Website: lowes
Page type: customer-info-address
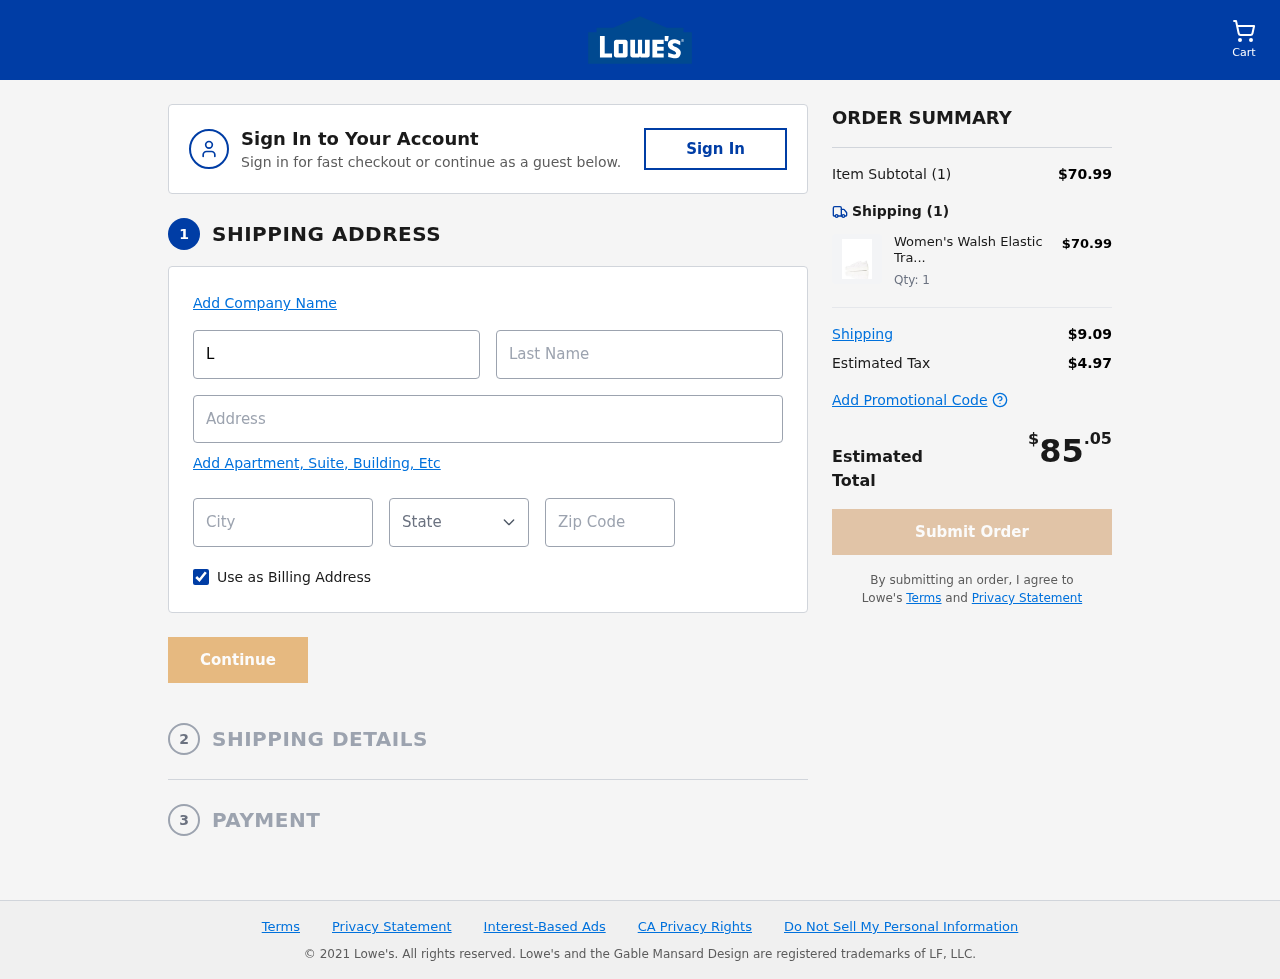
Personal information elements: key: PII_CITY
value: East Michael
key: PII_FIRSTNAME
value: Lori
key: PII_LASTNAME
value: Thomas
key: PII_POSTCODE
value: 07793
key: PII_STATE_ABBR
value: TX
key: PII_STREET
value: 261 Vicki Road Suite 806
Product elements: key: PRODUCT1_NAME
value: Women's Walsh Elastic Trainer White (White) 8 UK (41 EU)
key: PRODUCT1_PRICE
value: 70.99
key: PRODUCT1_QUANTITY
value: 1
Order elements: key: ORDER_NUM_ITEMS
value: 1
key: ORDER_SUBTOTAL
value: $70.99
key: ORDER_NUM_ITEMS2
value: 1
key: ORDER_SHIPPING_COST
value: $9.09
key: ORDER_TAX
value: $4.97
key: ORDER_TOTAL
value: $85.05